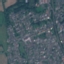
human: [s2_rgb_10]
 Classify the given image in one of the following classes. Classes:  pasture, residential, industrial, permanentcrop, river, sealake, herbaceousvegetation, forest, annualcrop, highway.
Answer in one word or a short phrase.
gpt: Residential